Question: I have the method that do update to data base table
but when I invoke it I have an exception "Incorrect syntax near '('."
Here is the method
'''
internal Boolean update(int customerID,int followingID, string fullName, string idNumber, string address, string tel, string mobile1, string mobile2, string email, string customerComment, DateTime timeStamp)
{
string sqlStatment = "update customers set (followingID, fullName,idNumber,address,tel,mobile1,mobile2,email,customerComment,timeStamp) = (@followingID, @fullName,@idNumber,@address,@tel,@mobile1,@mobile2,@email,@customerComment,@timeStamp) where customerID=@customerID";
SqlConnection con = new SqlConnection();
con.ConnectionString = connection;
SqlCommand cmd = new SqlCommand(sqlStatment, con);
cmd.Parameters.AddWithValue("@customerID", customerID);
cmd.Parameters.AddWithValue("@followingID", followingID);
cmd.Parameters.AddWithValue("@fullName", fullName);
cmd.Parameters.AddWithValue("@idNumber", idNumber);
cmd.Parameters.AddWithValue("@address", address);
cmd.Parameters.AddWithValue("@tel", tel);
cmd.Parameters.AddWithValue("@mobile1", mobile1);
cmd.Parameters.AddWithValue("@mobile2", mobile2);
cmd.Parameters.AddWithValue("@email", email);
cmd.Parameters.AddWithValue("@customerComment", customerComment);
cmd.Parameters.AddWithValue("@timeStamp", timeStamp);
bool success = false;
try
{
con.Open();
cmd.ExecuteNonQuery();
success = true;
}
catch (Exception ex)
{
success = false;
//throw ex;
}
finally
{
con.Close();
}
return success;
}
'''
and here is the database table columns

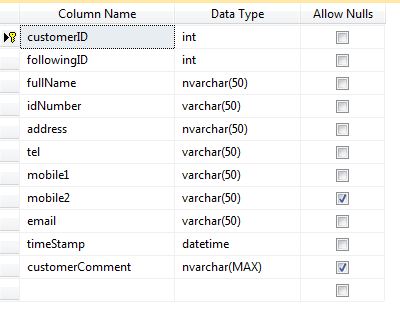
Answer: 'UPDATE' syntax is wrong..
Try
'''
string sqlStatment = "UPDATE customers SET followingID= @followingID, fullName=@fullName, idNumber=@idNumber,address=@address,tel=@tel,mobile1=@mobile1,mobile2=@mobile2,email=@email,customerComment=@customerComment,timeStamp=@timeStamp WHERE customerID=@customerID"
'''